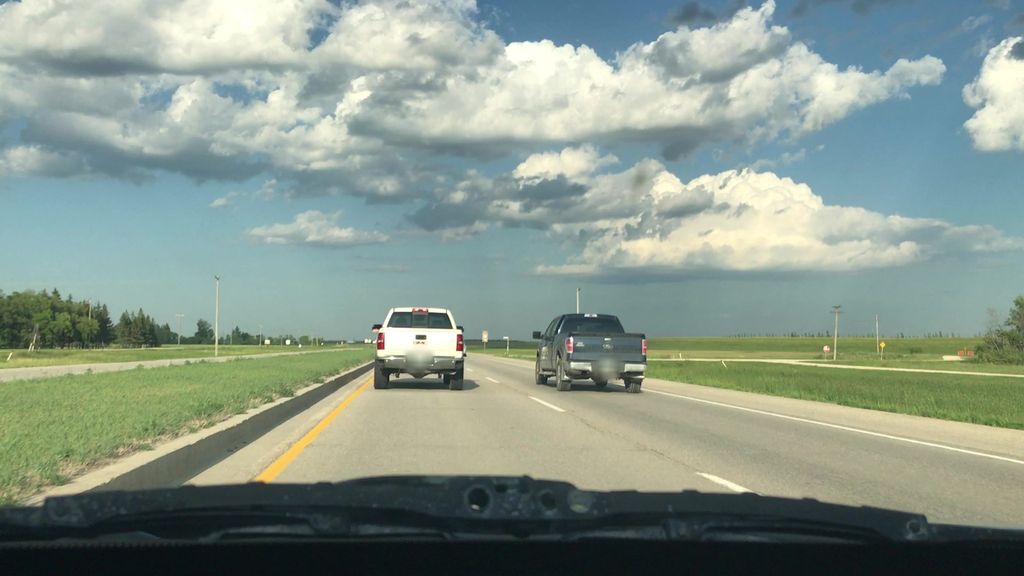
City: winnipeg